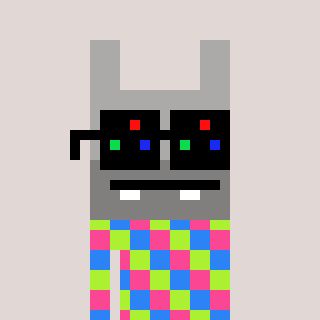
a pixel art character with square black sunglasses, a rabbit-shaped head and a grayscale-colored body on a warm background